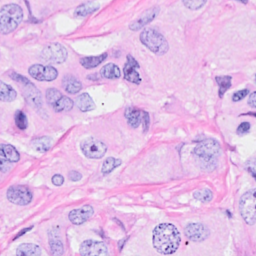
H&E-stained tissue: Breast